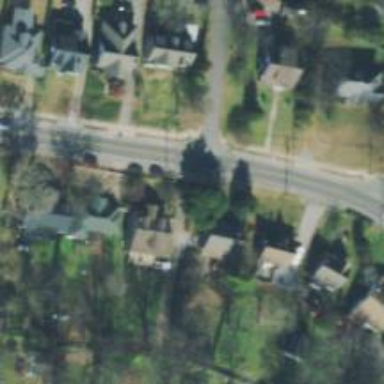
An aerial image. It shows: Unmarked road crossing.